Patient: sex F, age 58
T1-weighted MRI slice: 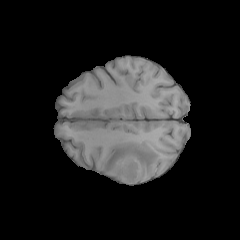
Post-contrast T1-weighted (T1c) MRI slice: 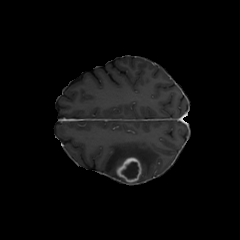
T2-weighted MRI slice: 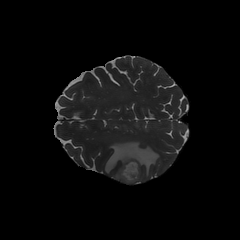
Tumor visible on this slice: yes
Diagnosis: Glioblastoma, IDH-wildtype
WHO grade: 4